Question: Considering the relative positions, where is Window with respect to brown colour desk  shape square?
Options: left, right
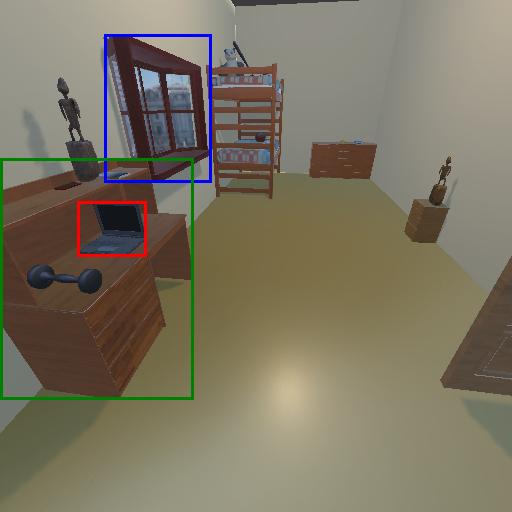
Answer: left